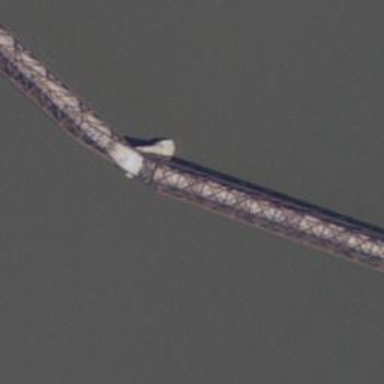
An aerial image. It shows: Pier supporting bridge.